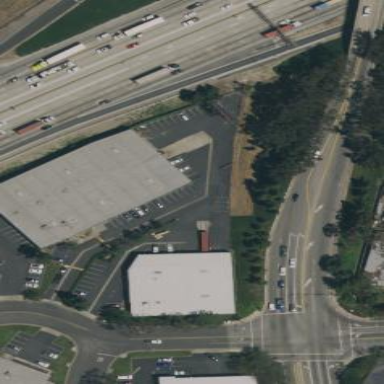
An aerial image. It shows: Warehouse building.